Interaction volume radius: 10 \u00c5
Interaction volume height: 10 \u00c5
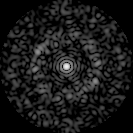
Disorder parameter: 0.8214